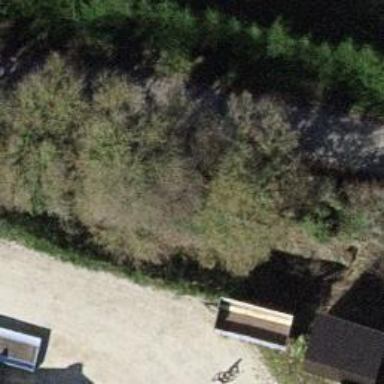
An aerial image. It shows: Hedge barrier.